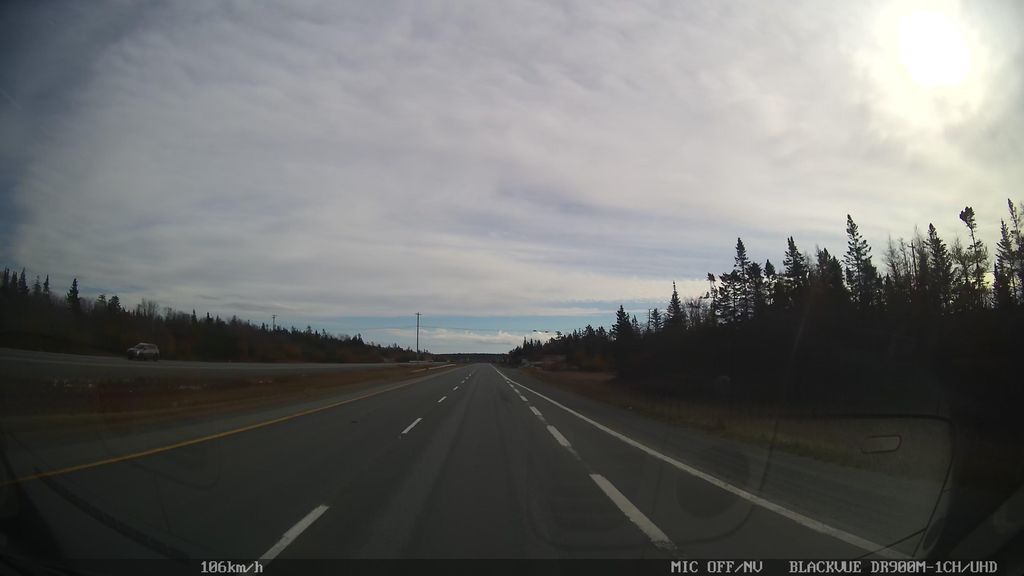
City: halifax